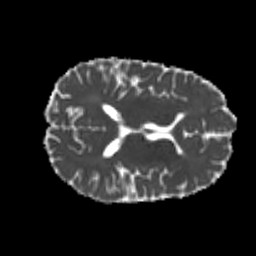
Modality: MD
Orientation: axial
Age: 22
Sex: male
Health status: healthy
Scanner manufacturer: philips
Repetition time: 7.394 s
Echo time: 0.08599 s